Question: I came across a problem while trying to manipulate the control in WPF. I did searched through the internet about this kind of error, but found my problem is quite unique.
this is the code:
'''
delegate void delg_FlowDoc(FlowDocument fdoc);
//Function provided for both internal calling and outside calling
public void setfDocDisplay(FlowDocument fdoc)
{
FlowDocumentScrollViewer display = this.fDocDisplay; //control to be operated
if (display.Dispatcher.CheckAccess())
{
//called from own thread, just operate directly!
string debug_check_ThreadName = Thread.CurrentThread.Name;
if (debug_check_ThreadName == "Thread_MainUI")
{
//Debug only, now current thread MUST be the thread
//created the UI!!!!
display.Document = fdoc; //<-- Error this line
}
}
else
{
//called from other threads, use Invoke()!
delg_FlowDoc pFun = new delg_FlowDoc(setfDocDisplay);
this.Dispatcher.Invoke(pFun, new object[] { fdoc });
//display.Dispatcher.Invoke(pFun, new object[] { fdoc });
//this.Dispatcher.BeginInvoke(pFun, new object[] { fdoc });
}
}
'''
And an error occurred in line 'display.Document = fdoc;', saying still cannot access the control from a different thread.
And this is the detailed snapshot of error:

I am confused since:
1. I have already performed display.Dispatcher.CheckAccess() to ensure current thread has the permission to operate on the control display.
2. I again add a debug_check_ThreadName to double ensure it's in the right thread for that moment.
3. I tried exactly the same code in another but smaller WPF project that is free of errors
But still got the same problem telling me I try to operate from a different thread.
I am not familiar with other properties of or etc. properties so I have no idea now to solve this problem.
If anyone can give me any hint of this error?
Thank you!
Thank you !
Since I am still shocked by the fact, I decide to put my understanding in the question to facilitate some one else have the same problem and saw this question.
I have now fixed the problem. It is because the is actually a type of UI control and created in another thread. So when the main windows thread want to operate that fdoc - although it has permission to - it doesn't have permission to the other control in this assignment sentence.
It's rather weird!! I thought fdoc is just a normal variable like a string or int vars... ><
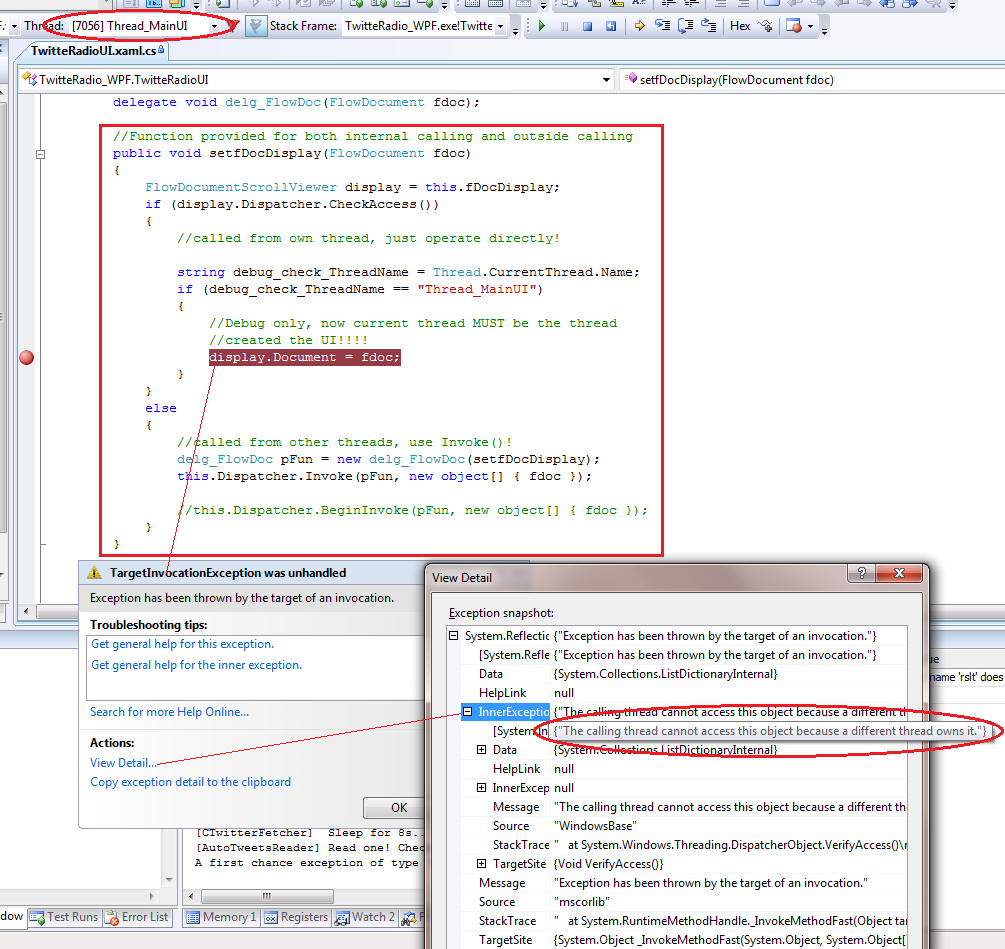
Answer: It is not the control you (try to) assign to that's the problem - it's the source document that's not created on the UI thread.